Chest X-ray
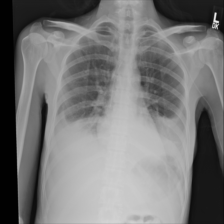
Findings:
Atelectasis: negative
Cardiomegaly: negative
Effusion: negative
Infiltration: negative
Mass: negative
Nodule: negative
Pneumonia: negative
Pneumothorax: negative
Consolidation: negative
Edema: negative
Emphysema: negative
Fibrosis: negative
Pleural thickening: negative
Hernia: negative